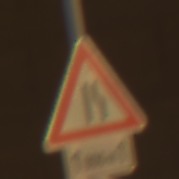
Verkehrszeichen: EinseitigVerengteFahrbahnRechts
Zusatzzeichen unten: LaengeEinerStrecke1
Umgebung: Outdoor, Urban
Tageszeit: Night
Wetter: Clear
Licht: Artificial
Jahreszeit: NotSpecified
Kontrast: HighContrast